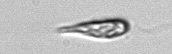
Label: Euglena